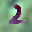
Label: 2